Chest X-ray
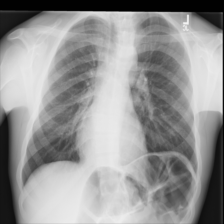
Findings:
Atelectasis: negative
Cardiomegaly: negative
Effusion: negative
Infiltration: negative
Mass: negative
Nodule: negative
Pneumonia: negative
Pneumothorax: negative
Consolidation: negative
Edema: negative
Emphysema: negative
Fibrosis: negative
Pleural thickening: negative
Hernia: negative